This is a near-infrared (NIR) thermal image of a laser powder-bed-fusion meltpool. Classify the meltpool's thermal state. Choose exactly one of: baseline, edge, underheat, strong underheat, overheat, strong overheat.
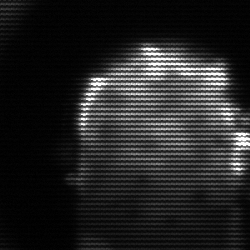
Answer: baseline